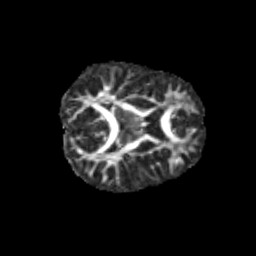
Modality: FA
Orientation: axial
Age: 12
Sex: male
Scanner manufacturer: siemens
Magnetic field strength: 3 T
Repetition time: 3.8 s
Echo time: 0.07 s